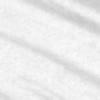
Label: change